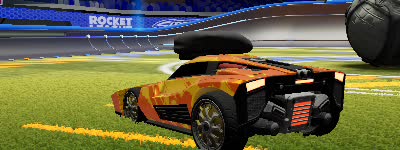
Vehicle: breakout